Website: bh-photo
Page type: payment
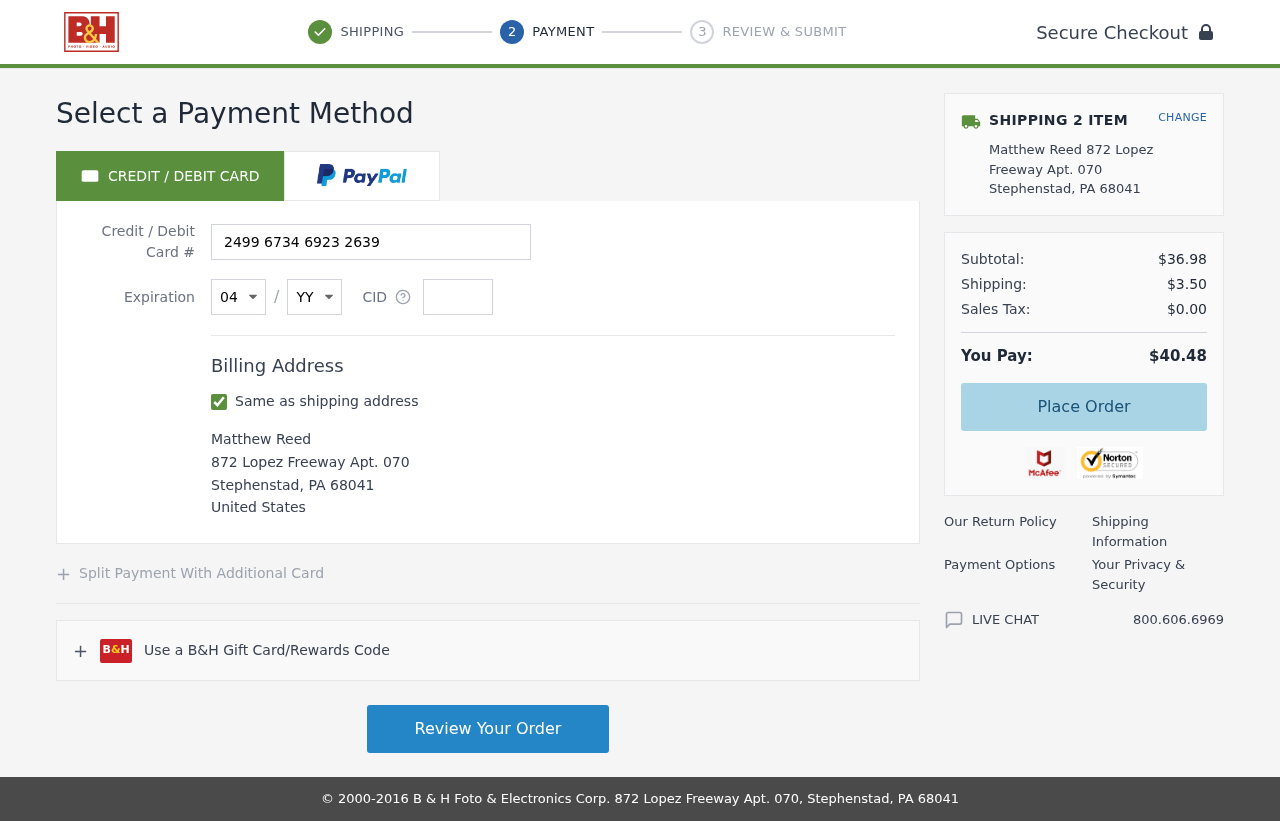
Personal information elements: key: PII_CARD_CVV
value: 168
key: PII_CARD_EXPIRY_MONTH
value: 04
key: PII_CARD_EXPIRY_YEAR
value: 30
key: PII_CARD_NUMBER
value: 2499 6734 6923 2639
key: PII_CITY
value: Stephenstad
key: PII_COUNTRY
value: United States
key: PII_FULLNAME
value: Matthew Reed
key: PII_POSTCODE
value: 68041
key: PII_STATE_ABBR
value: PA
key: PII_STREET
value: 872 Lopez Freeway Apt. 070
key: PII_FULLNAME2
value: Matthew Reed
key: PII_CITY2
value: Stephenstad
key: PII_STATE_ABBR2
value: PA
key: PII_POSTCODE_FULL
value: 68041
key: PII_POSTCODE_NUMERIC
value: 68041
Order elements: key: ORDER_NUM_ITEMS
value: SHIPPING 2 ITEM
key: ORDER_SUBTOTAL
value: $36.98
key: ORDER_SHIPPING_COST
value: $3.50
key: ORDER_TAX
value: $0.00
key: ORDER_TOTAL
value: $40.48